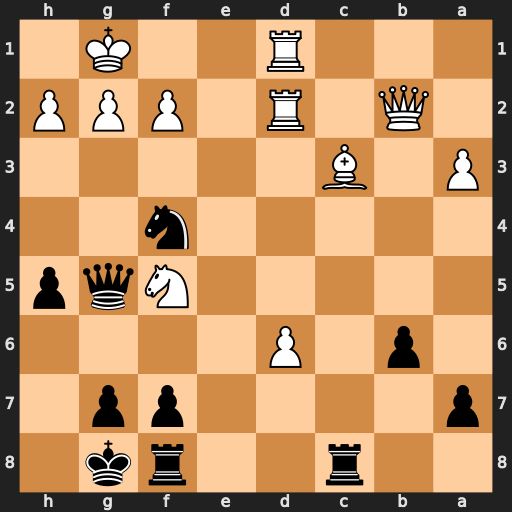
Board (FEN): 2r2rk1/p4pp1/1p1P4/5Nqp/5n2/P1B5/1Q1R1PPP/3R2K1
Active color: b
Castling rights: -
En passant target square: -
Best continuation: Qxg2#